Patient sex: M
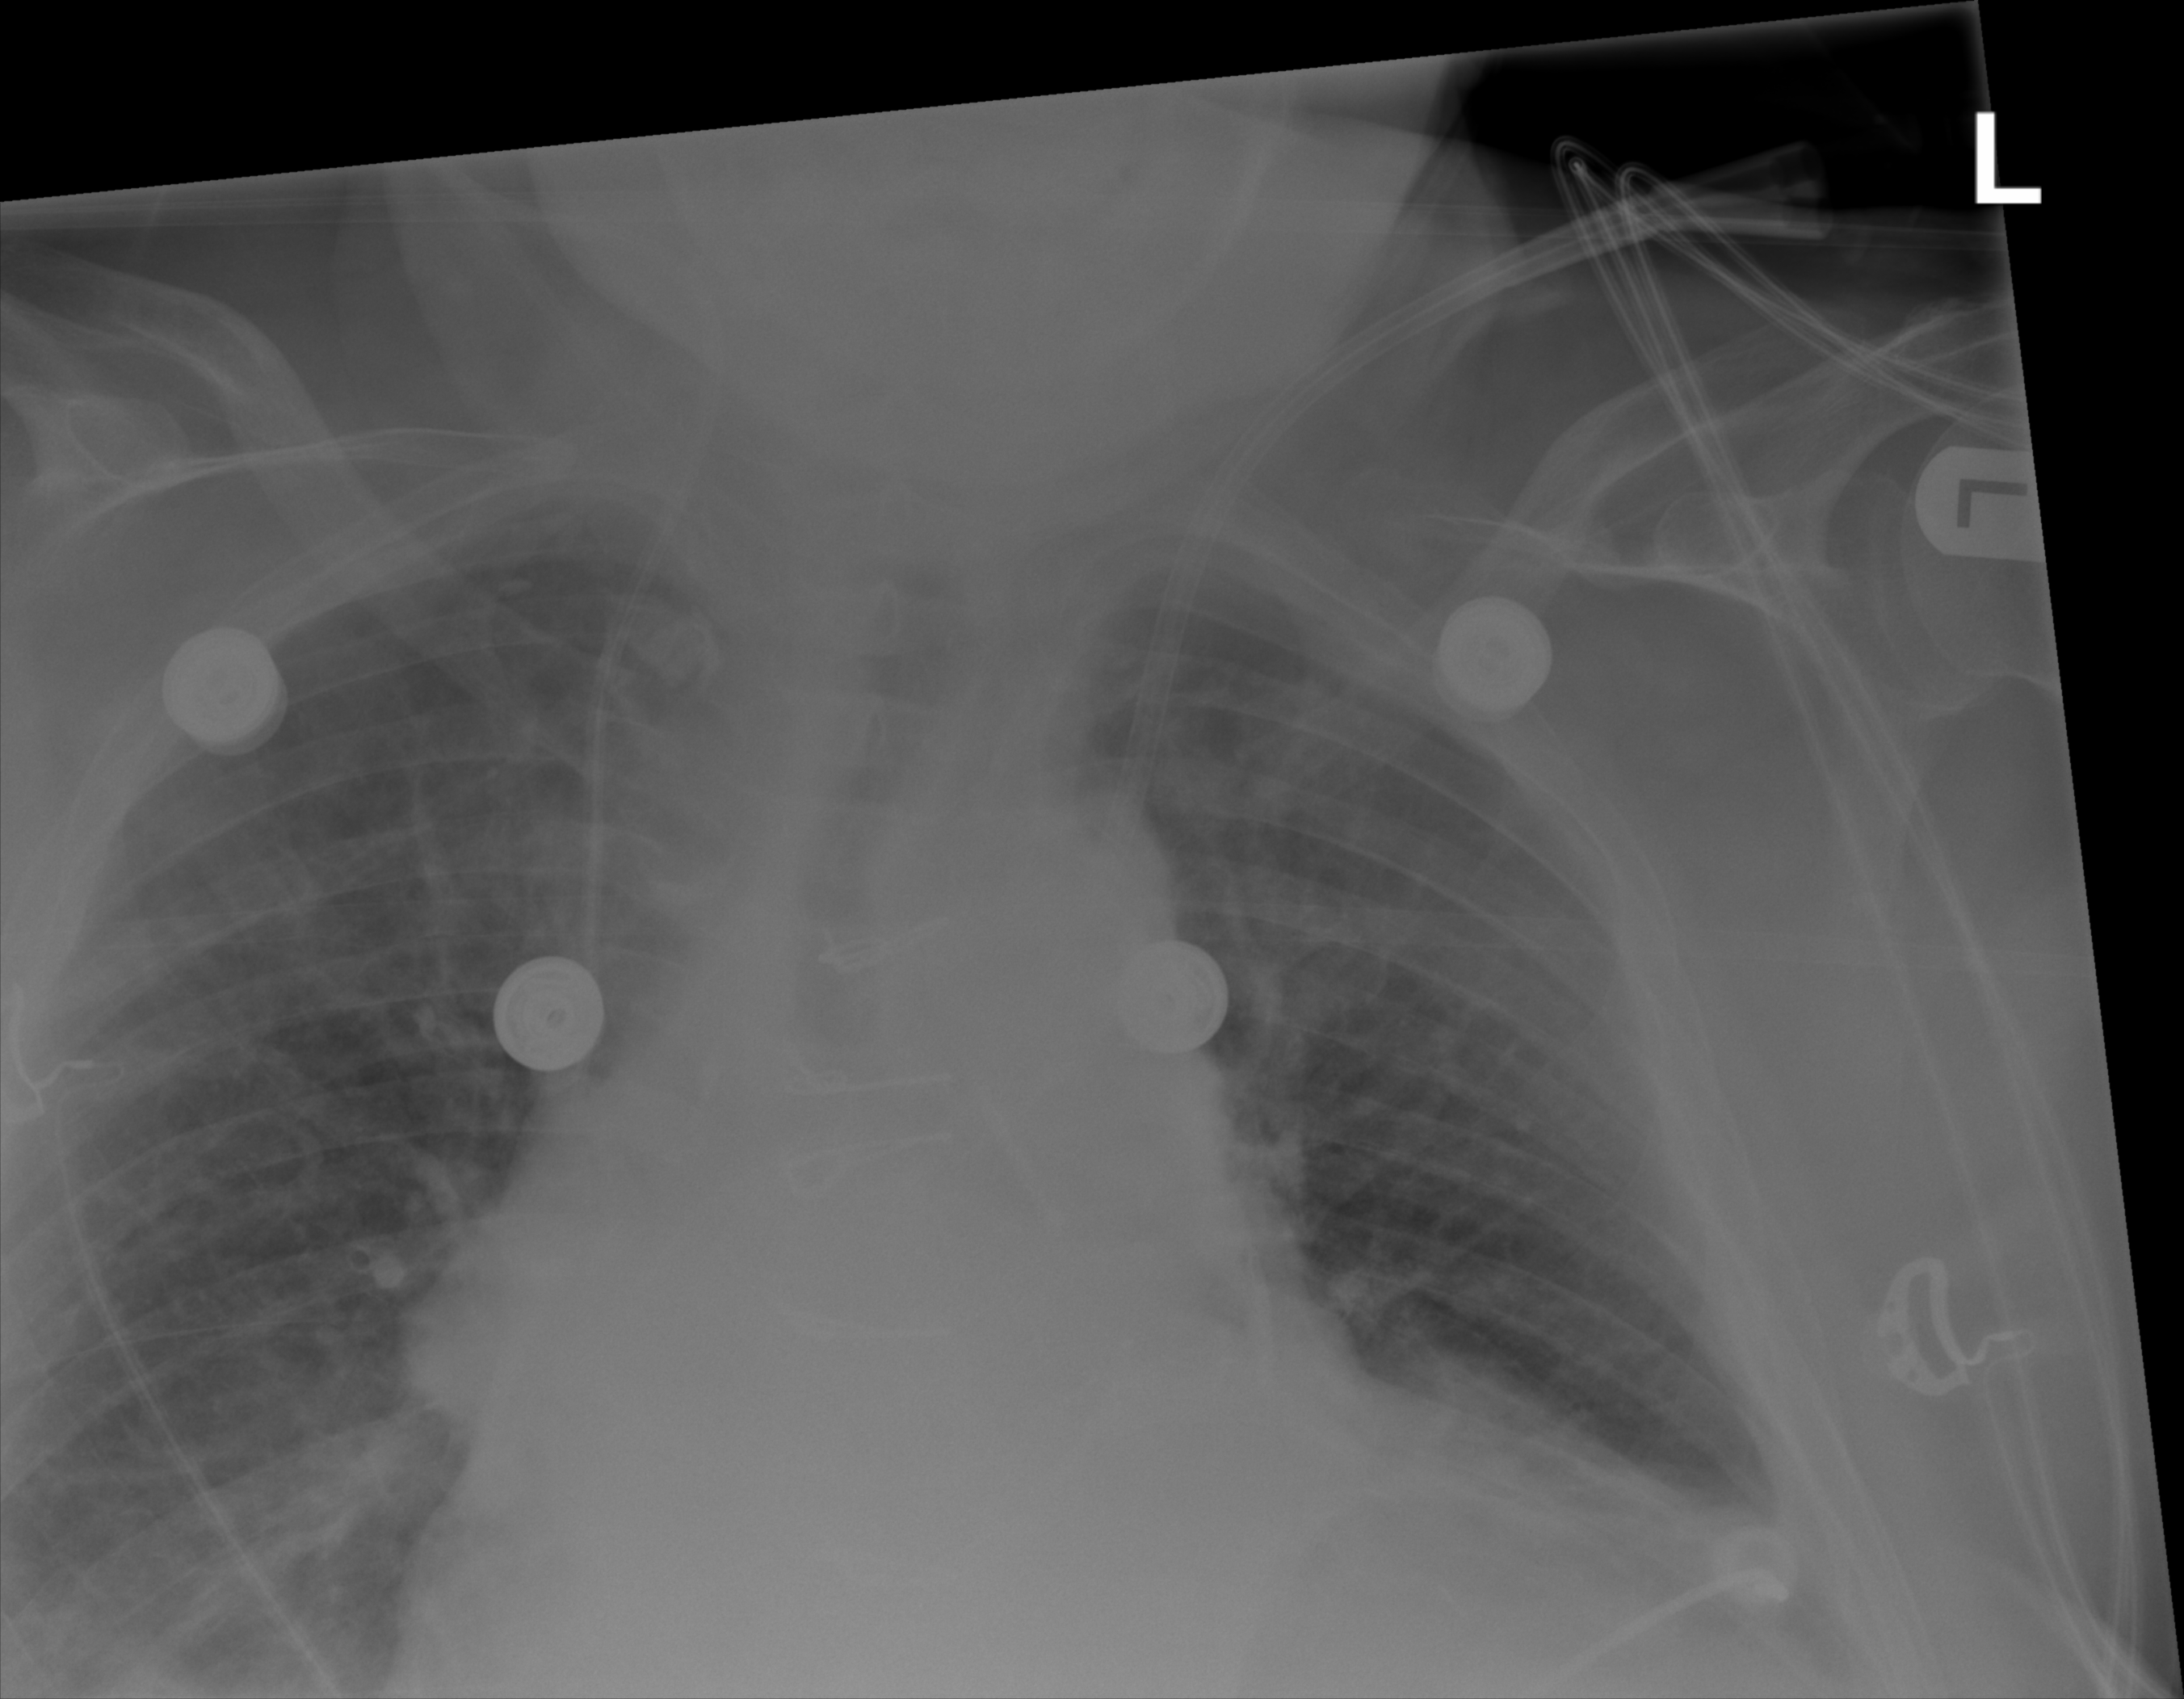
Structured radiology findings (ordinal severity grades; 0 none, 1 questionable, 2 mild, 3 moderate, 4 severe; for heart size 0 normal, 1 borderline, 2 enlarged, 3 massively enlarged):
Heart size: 3
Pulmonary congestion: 2
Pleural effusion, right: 2
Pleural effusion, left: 2
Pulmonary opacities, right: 0
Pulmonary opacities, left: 0
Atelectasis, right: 0
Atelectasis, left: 2